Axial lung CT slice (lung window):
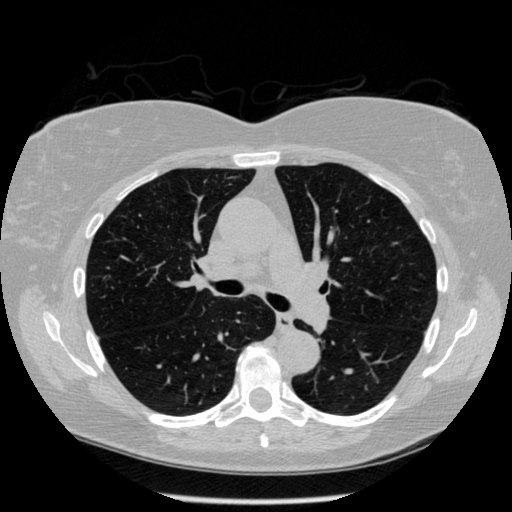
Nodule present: no